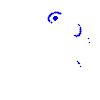
Particle: electron